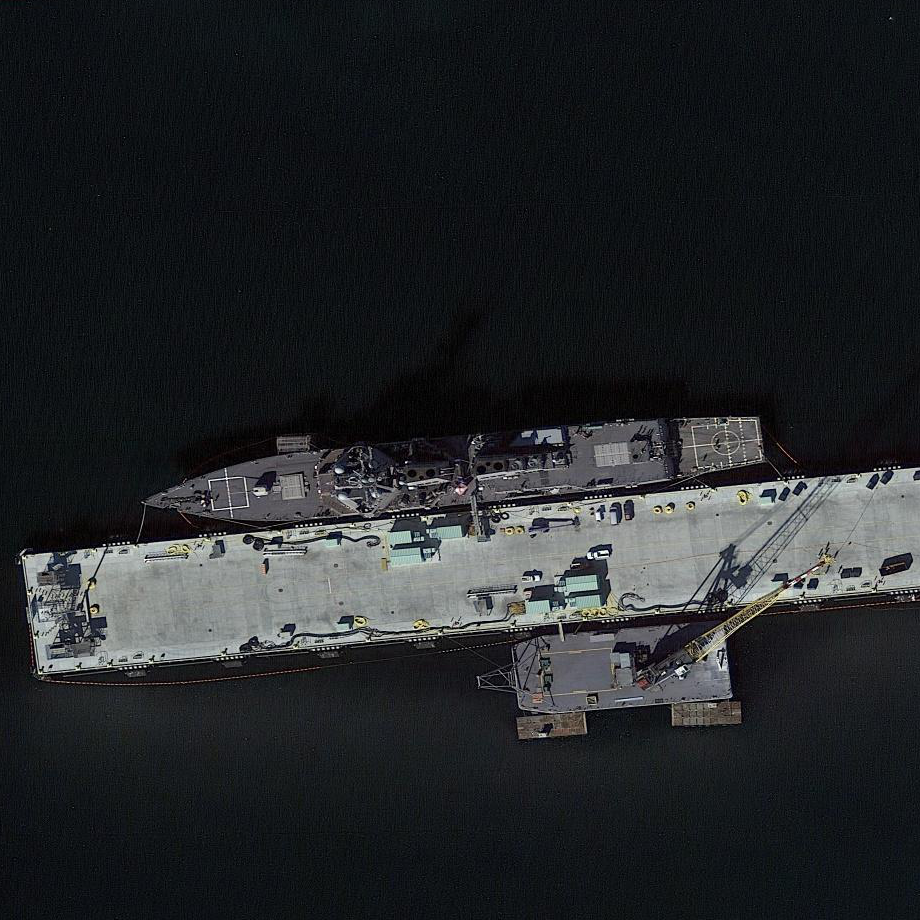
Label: destroyer